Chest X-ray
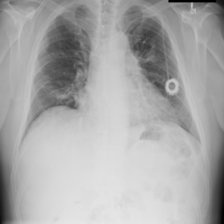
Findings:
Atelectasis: negative
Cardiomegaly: negative
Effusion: negative
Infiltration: negative
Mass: negative
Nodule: negative
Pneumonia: negative
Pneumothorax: negative
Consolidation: negative
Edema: negative
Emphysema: negative
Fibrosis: negative
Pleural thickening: negative
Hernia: negative